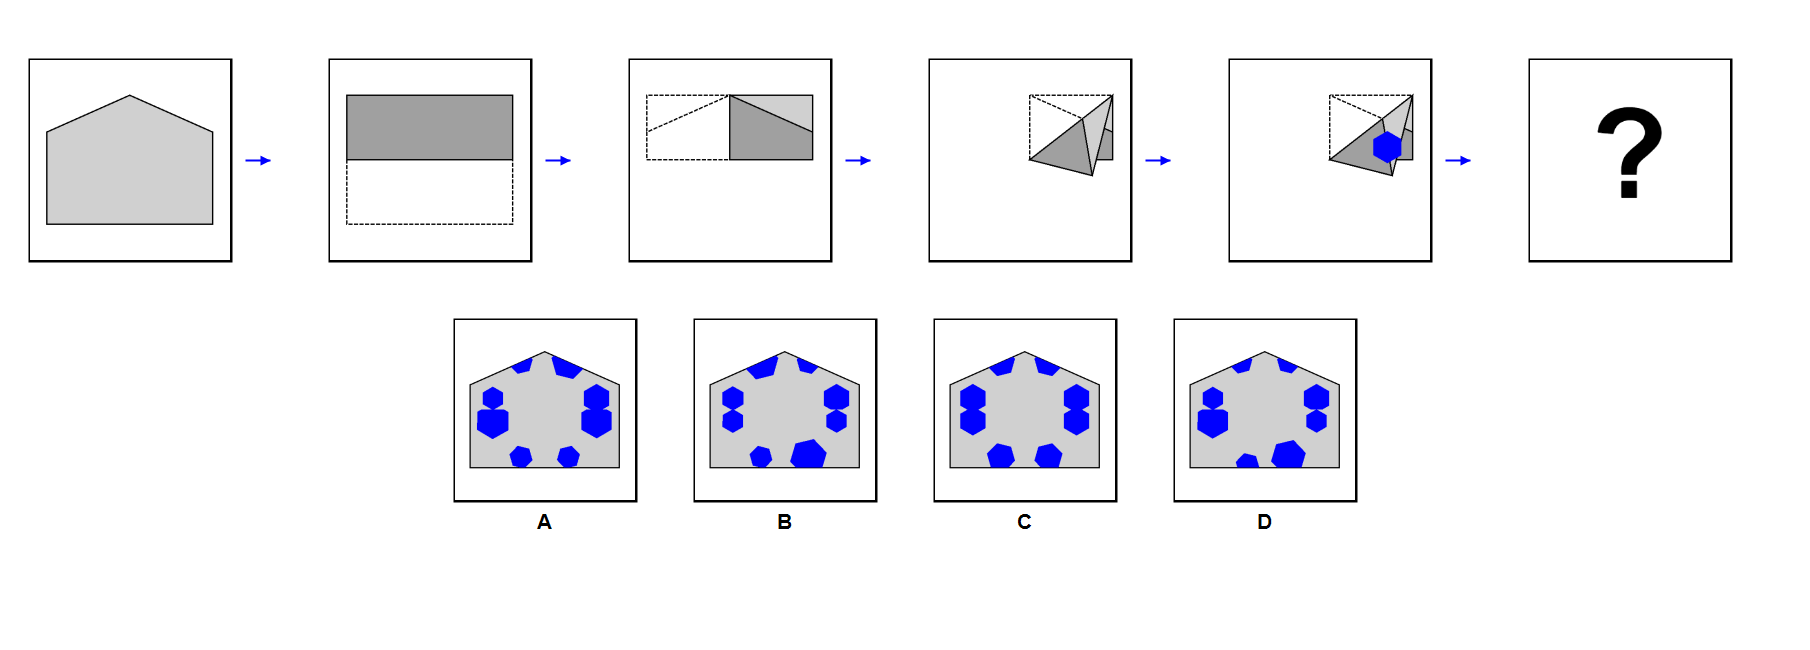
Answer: C